Interaction volume radius: 5 \u00c5
Interaction volume height: 40 \u00c5
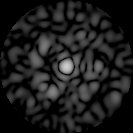
Disorder parameter: 0.8092